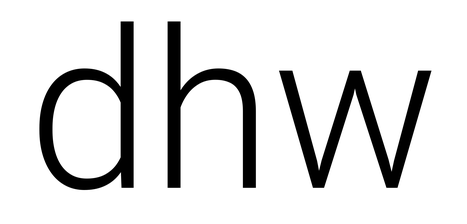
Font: Roboto_Light